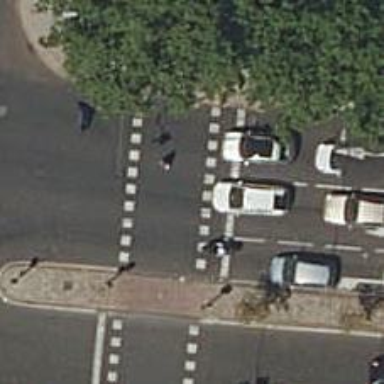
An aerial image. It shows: Road crossing with traffic signals.